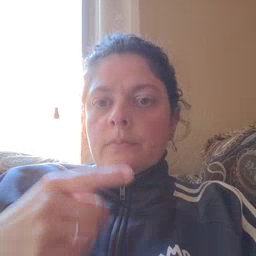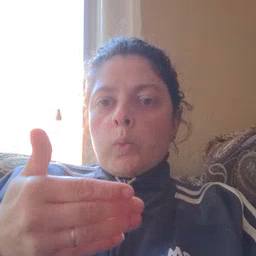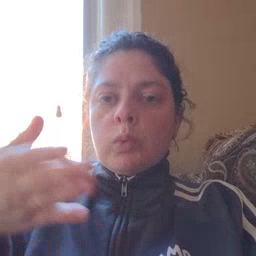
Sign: close